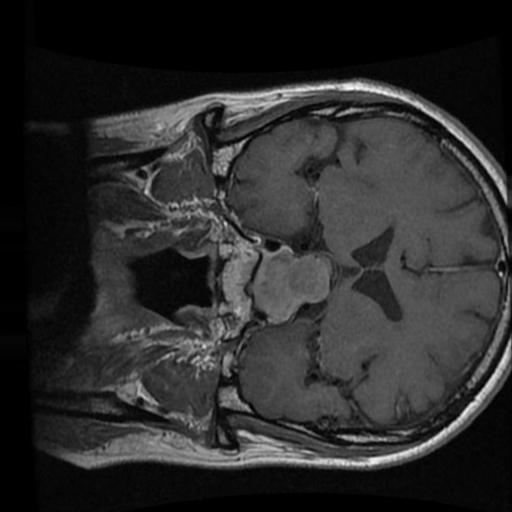
Label: brain_tumor